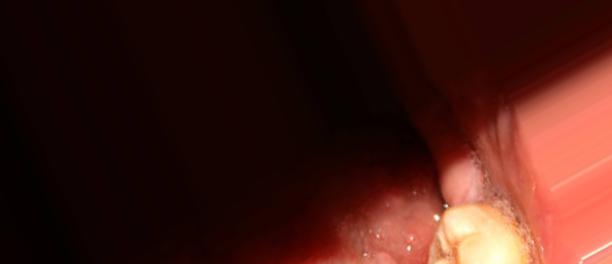
Condition: Caries